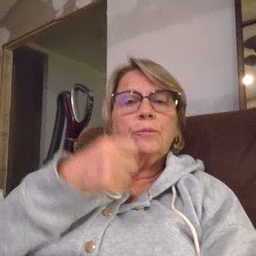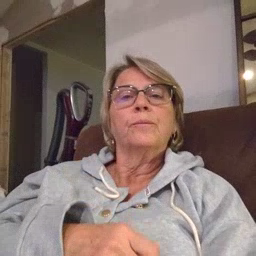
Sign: refrigerator